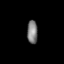
Tissue: lung
Cell type: Others
Senescence score: 0.1532
Nuclear area (px): 242
Mean DAPI intensity: 124.343